Question: I have a image which I would like to edit with JavaFX. How I could add almost transparent rectangle and text similar to the image below?

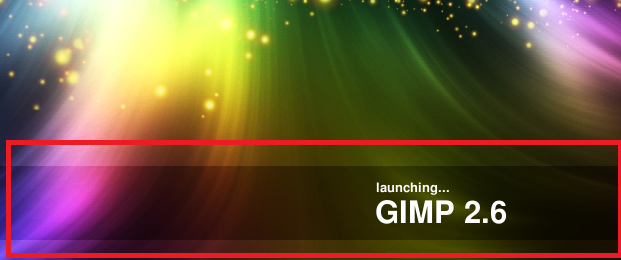
Answer: Use a 'VBox' to wrap a 'Label' or two and wrap that in a 'Pane' or some other basic node. Style the label to get the desired text appearance, and style the highest node (the one wrapping your 'VBox') to have a semi-transparent background like so: '-fx-background-color: #000000a8;'. Change the last two characters ("a8") to achieve the desired level of transparency.